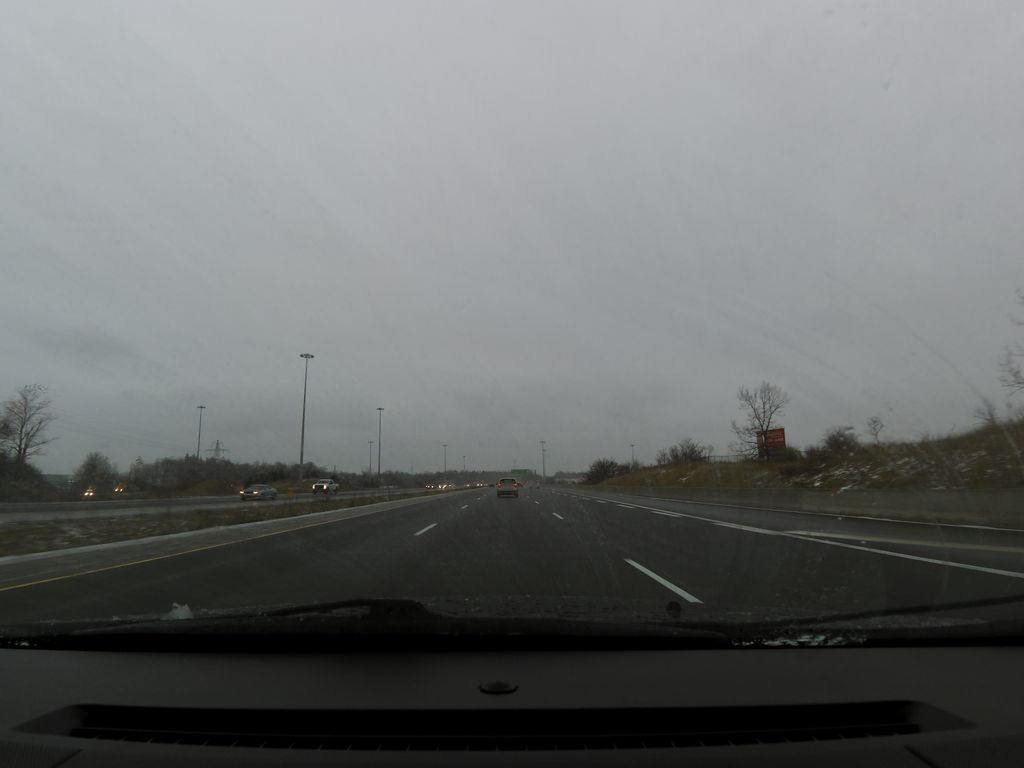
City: kitchener-waterloo